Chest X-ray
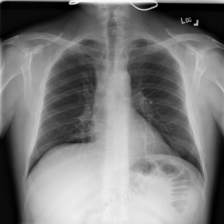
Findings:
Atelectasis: negative
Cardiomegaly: negative
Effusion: negative
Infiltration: negative
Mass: negative
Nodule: negative
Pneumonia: negative
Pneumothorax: negative
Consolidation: negative
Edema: negative
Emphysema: negative
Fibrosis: negative
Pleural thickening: negative
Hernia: negative